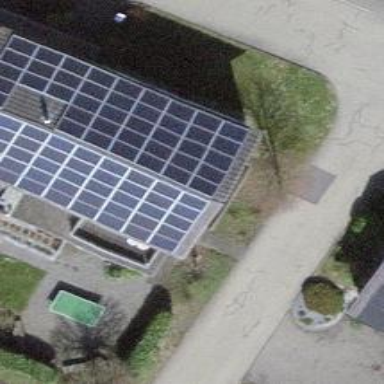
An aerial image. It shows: Solar power generator using photovoltaic panels.